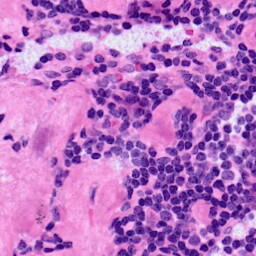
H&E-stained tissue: LymphNode